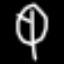
Label: leaf